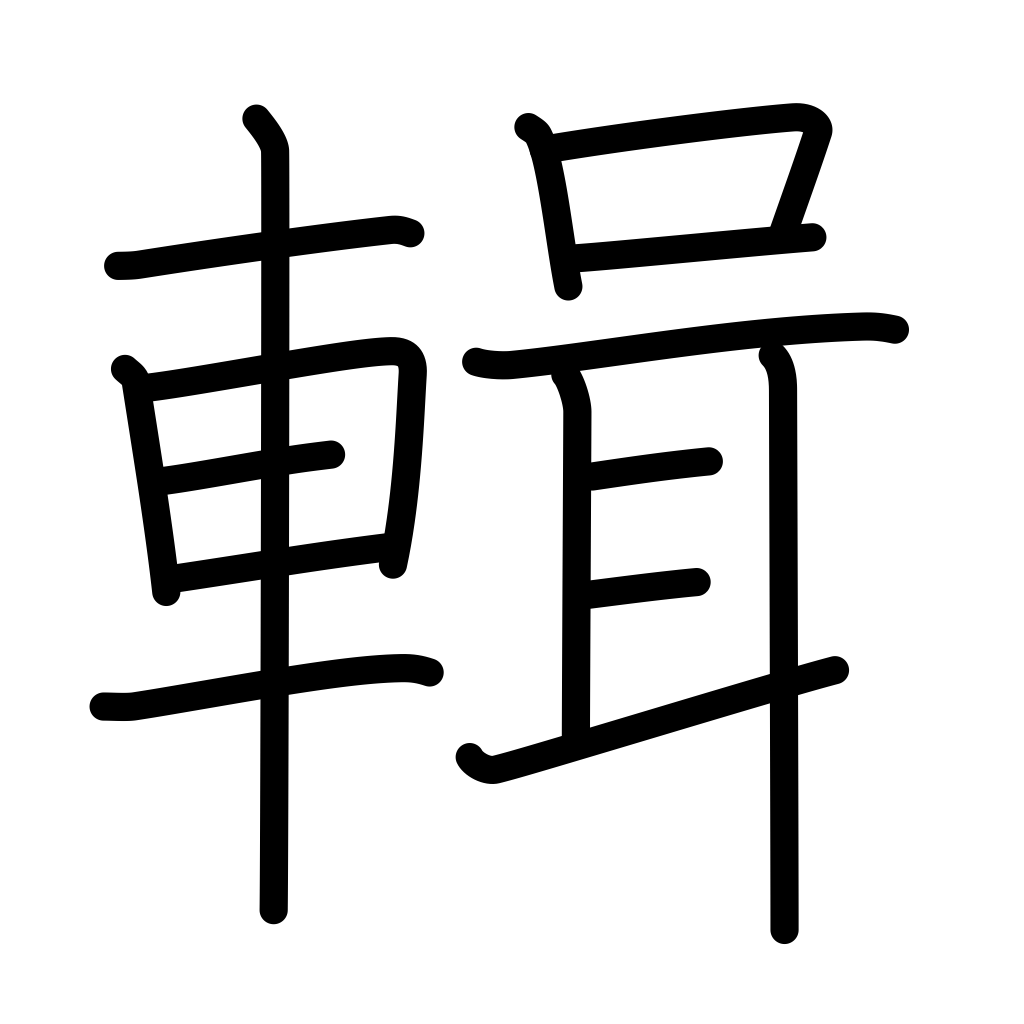
Meaning: gather, collect, compile